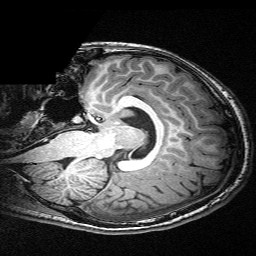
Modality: T1w
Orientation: sagittal
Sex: female
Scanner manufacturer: siemens
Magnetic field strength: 3 T
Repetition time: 2.3 s
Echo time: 0.00336 s